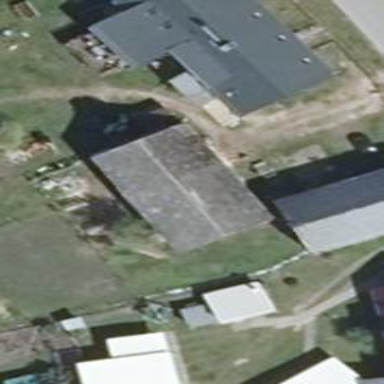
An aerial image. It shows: Building with gabled grey roof. The roof orientation is along the building.